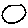
Label: circle